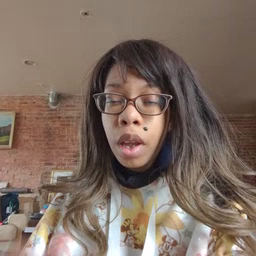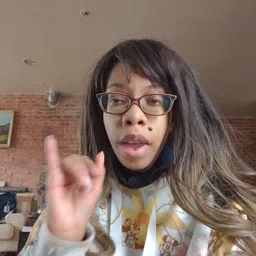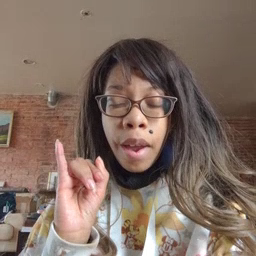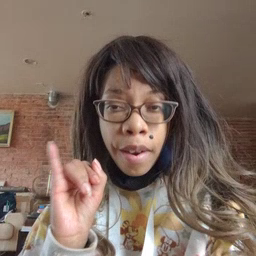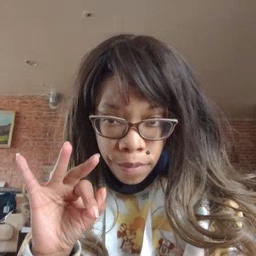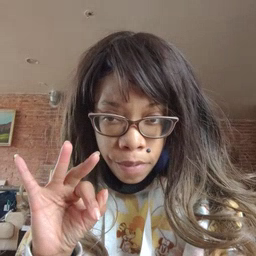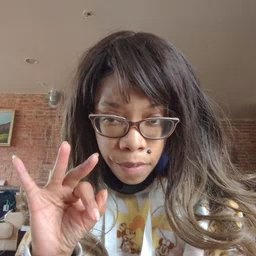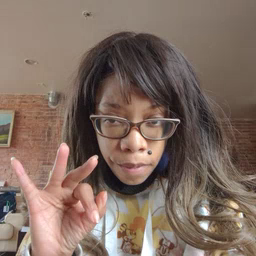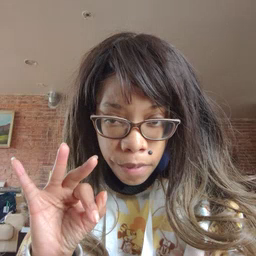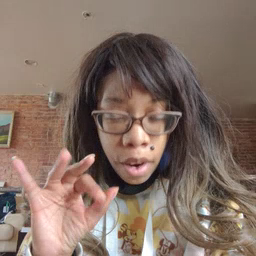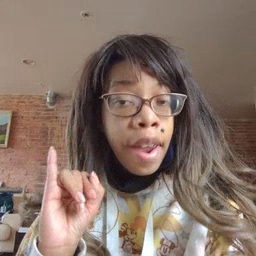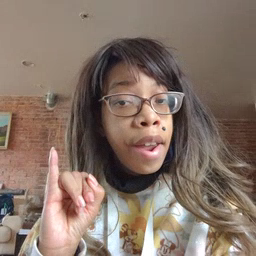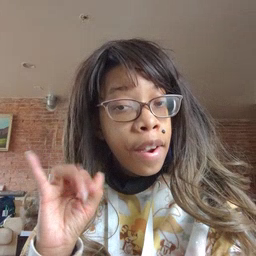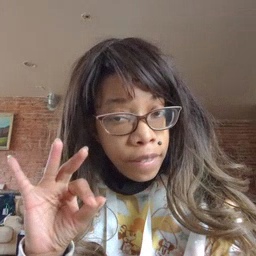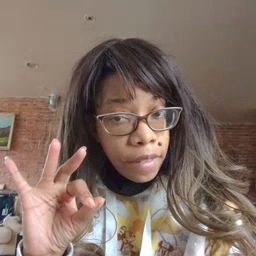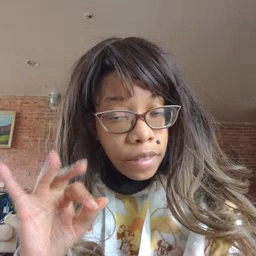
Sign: if